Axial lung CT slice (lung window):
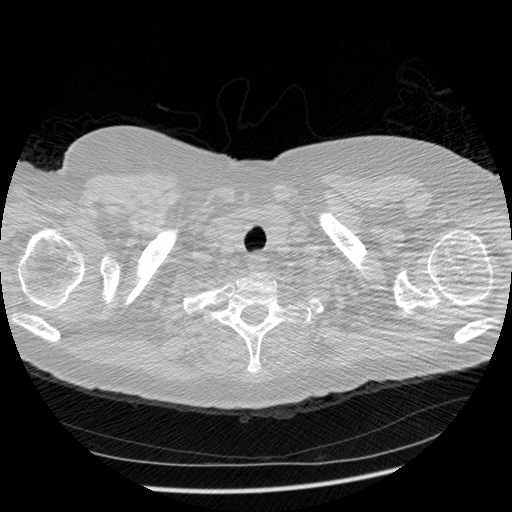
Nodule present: no